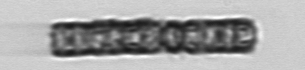
Label: Paralia_sulcata